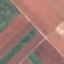
Land use / land cover class: AnnualCrop